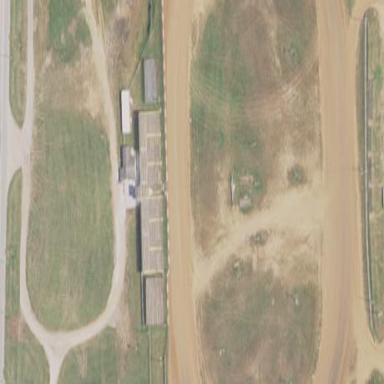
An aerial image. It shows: Raceway road with dirt surface.